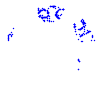
Particle: proton